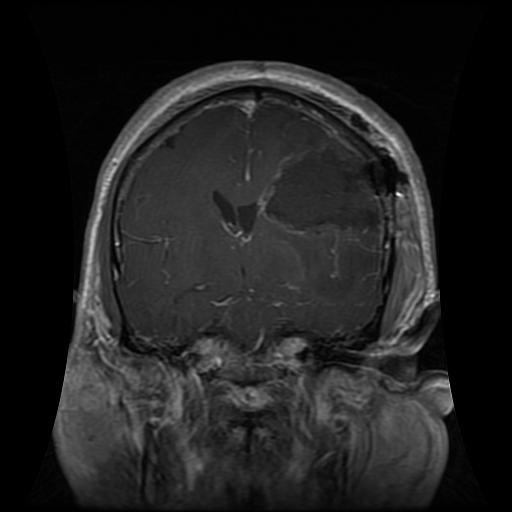
Label: glioma